Question: I want to create a similar UIView with rounded corner and UIButton just like this app.
Can I implement this on Interface Builder?

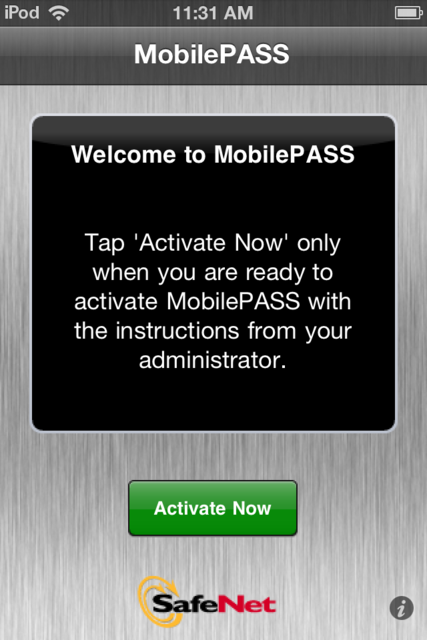
Answer: You can round the corners and set a border in code, just make sure you have QuartzCore framework included.
'''
-(void) viewDidLoad {
[super viewDidLoad];
self.welcomeView.layer.cornerRadius = 5;
self.welcomeView.layer.borderWidth = 2;
self.welcomeView.layer.borderColor = [[UIColor whiteColor] CGColor];
}
'''
Then just lay out your views and setup your outlets in IB. That should get you going, lots of cool stuff in Quartz.
Here is a link to the API reference <URL>